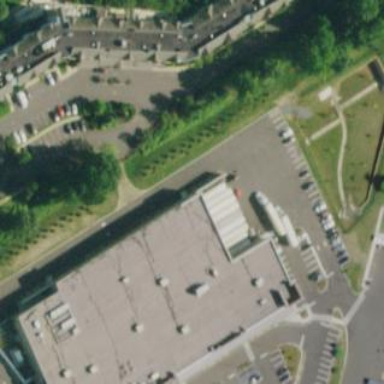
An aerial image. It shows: Supermarket located in building.